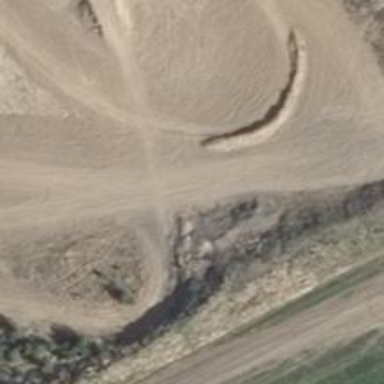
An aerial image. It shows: Gravel track with grade2 tracktype.